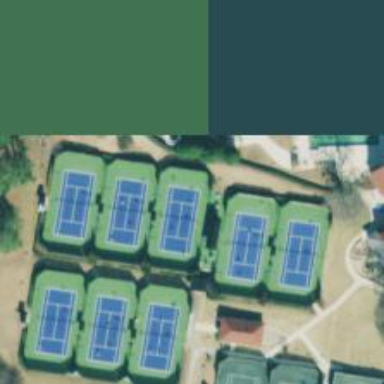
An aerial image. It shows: Tennis court on pitch designated for leisure land.